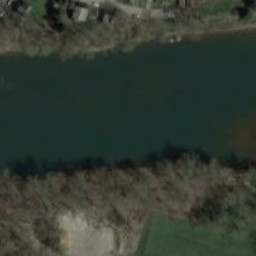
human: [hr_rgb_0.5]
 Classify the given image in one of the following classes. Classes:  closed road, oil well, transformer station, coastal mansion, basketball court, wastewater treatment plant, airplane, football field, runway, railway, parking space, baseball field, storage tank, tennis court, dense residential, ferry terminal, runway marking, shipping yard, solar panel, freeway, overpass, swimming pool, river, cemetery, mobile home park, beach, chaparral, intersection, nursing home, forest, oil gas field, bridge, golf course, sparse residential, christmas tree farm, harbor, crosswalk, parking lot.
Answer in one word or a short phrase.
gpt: river